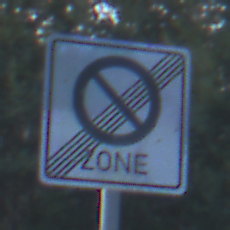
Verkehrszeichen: EndeEingeschraenktesHalteverbotZone
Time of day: SunriseSunset
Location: Outdoor (RoadRail)
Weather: Clear
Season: NotSpecified
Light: Natural